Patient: sex F, age 29
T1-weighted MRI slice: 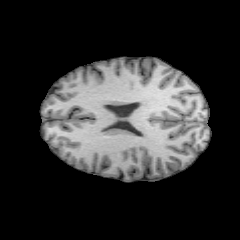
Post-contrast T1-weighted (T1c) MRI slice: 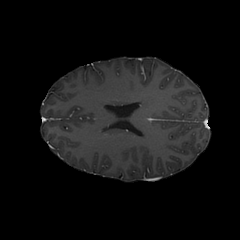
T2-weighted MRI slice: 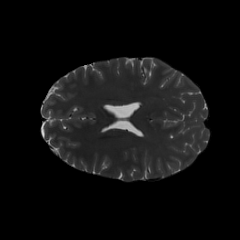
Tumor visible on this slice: no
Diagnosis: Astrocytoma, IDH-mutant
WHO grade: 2